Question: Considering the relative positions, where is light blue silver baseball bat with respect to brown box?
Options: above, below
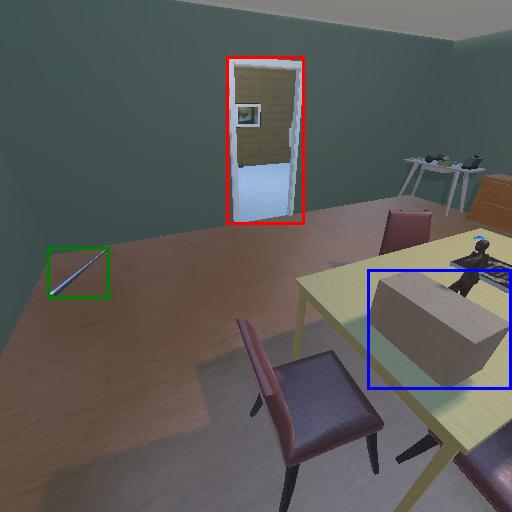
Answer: above